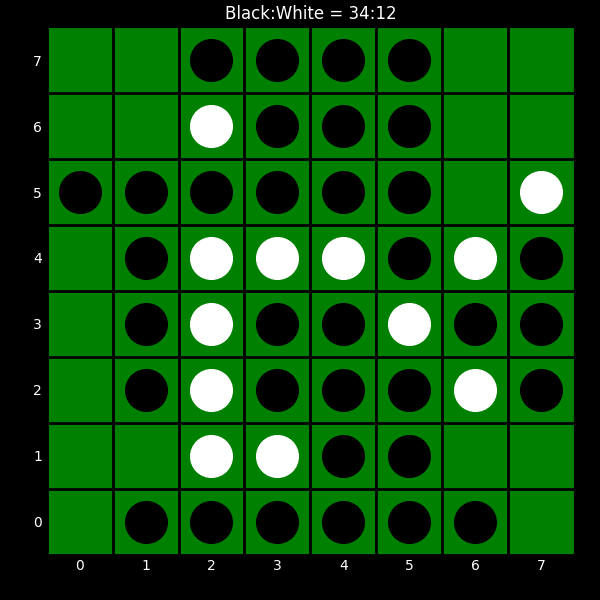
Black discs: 34
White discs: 12